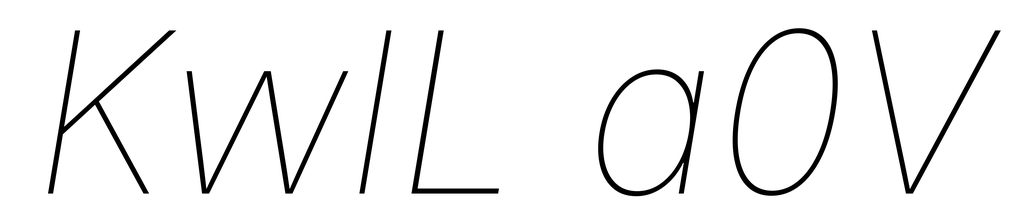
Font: Inter-Italic_Thin_Italic